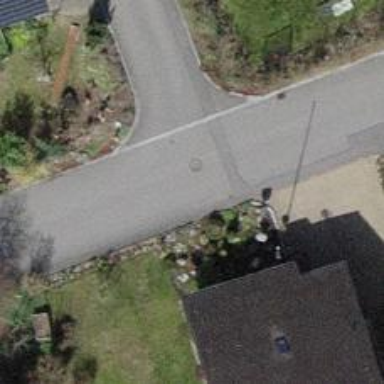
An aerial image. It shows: Service road with paving stones.